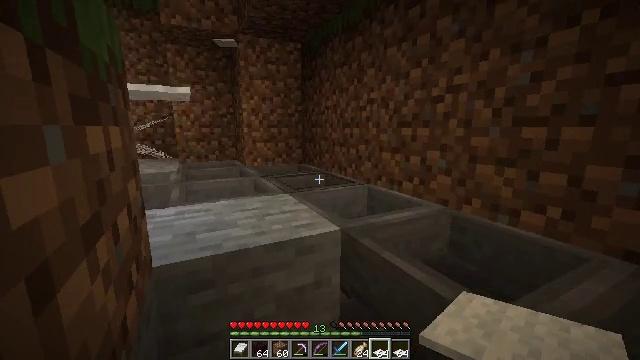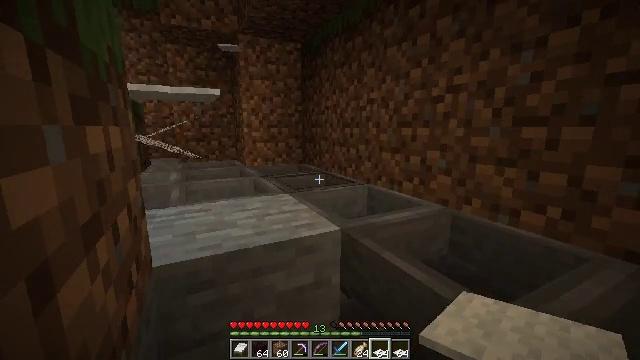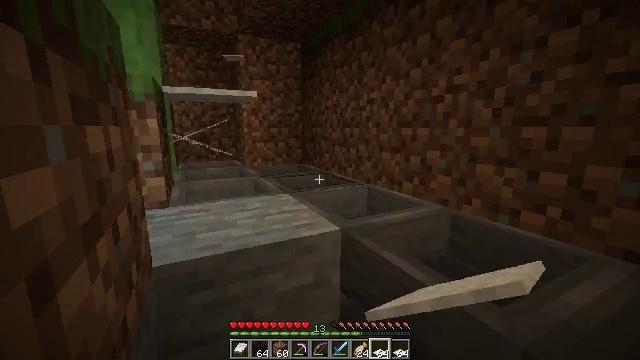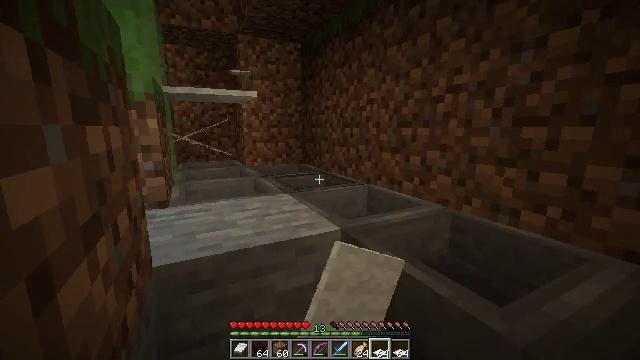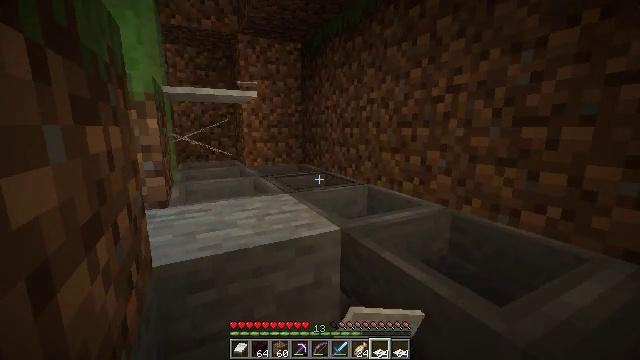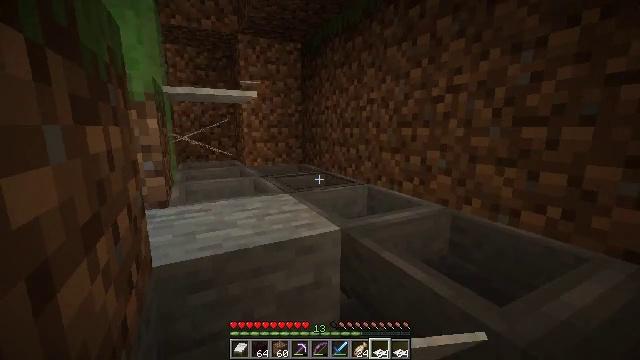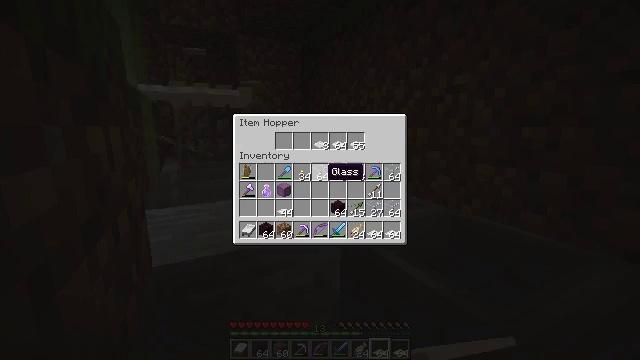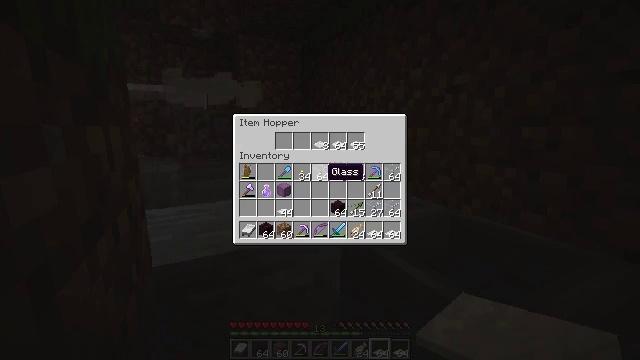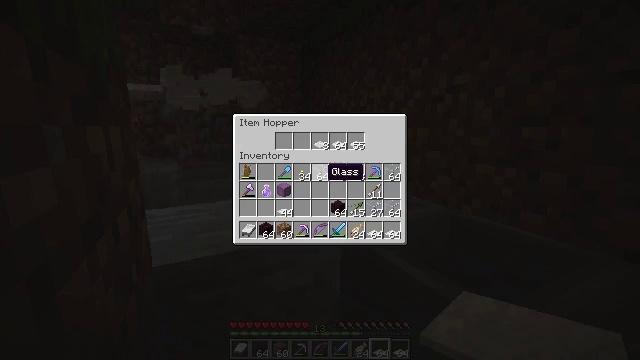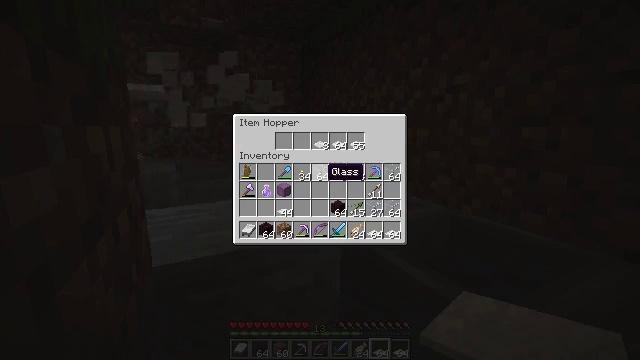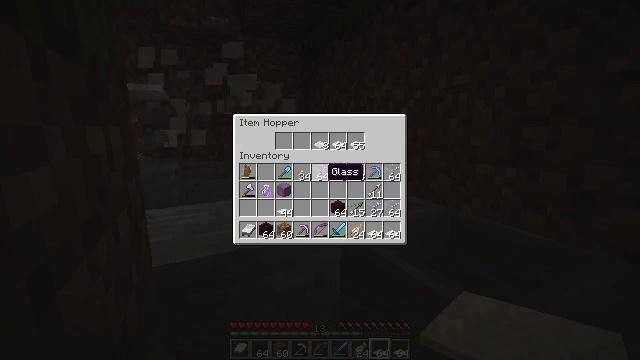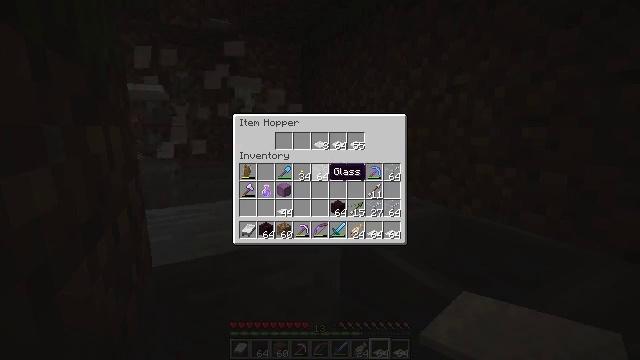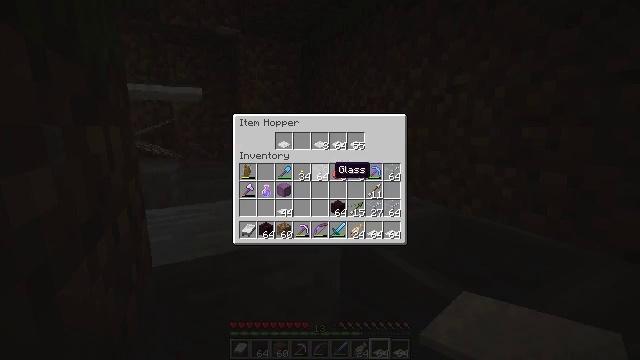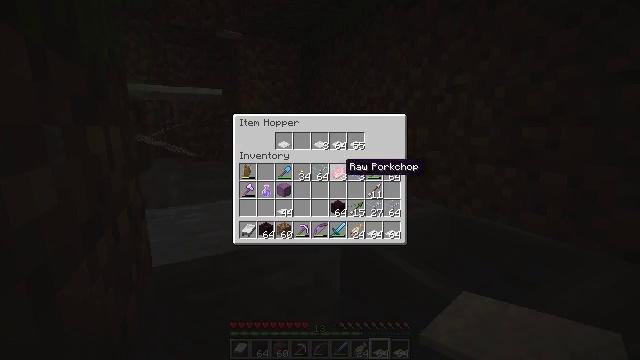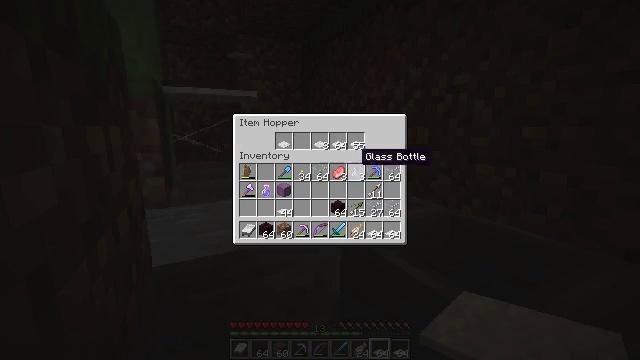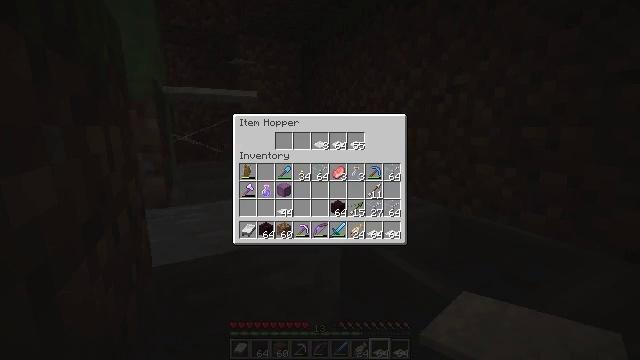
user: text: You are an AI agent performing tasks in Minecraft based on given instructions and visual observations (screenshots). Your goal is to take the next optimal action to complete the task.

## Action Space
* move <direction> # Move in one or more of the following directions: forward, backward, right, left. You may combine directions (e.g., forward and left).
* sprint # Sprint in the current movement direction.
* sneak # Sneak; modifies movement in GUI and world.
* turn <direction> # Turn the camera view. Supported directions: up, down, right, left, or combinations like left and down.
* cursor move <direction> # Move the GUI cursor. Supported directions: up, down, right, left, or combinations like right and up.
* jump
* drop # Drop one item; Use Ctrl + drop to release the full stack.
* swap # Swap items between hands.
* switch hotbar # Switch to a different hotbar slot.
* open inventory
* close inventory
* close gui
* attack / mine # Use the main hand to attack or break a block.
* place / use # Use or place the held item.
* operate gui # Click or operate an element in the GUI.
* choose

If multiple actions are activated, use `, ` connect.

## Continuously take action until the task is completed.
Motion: motion action
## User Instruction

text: Mine the shulker box.
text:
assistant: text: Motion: use / place
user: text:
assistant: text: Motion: use / place
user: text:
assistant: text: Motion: no_op
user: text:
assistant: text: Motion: no_op
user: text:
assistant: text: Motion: no_op
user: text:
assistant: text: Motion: no_op
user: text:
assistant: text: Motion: no_op
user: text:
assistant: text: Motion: no_op
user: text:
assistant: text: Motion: no_op
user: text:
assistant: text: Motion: no_op
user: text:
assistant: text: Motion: sneak
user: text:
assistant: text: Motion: sneak
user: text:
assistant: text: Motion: sneak, cursor move right
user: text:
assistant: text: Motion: sneak, cursor move right and up
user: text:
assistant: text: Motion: sneak, cursor move right
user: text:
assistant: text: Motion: sneak
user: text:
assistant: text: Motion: sneak, cursor move down
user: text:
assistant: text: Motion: sneak, cursor move down
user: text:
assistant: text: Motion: sneak, cursor move down
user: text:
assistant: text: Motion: sneak, cursor move down
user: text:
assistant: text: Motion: sneak
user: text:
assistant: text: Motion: sneak
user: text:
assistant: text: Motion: sneak
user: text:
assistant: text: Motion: sneak
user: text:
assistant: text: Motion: sneak, choose
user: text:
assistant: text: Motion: sneak, choose
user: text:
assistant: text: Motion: sneak, choose
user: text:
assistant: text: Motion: sneak, cursor move left
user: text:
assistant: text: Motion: sneak
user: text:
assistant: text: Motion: sneak, choose